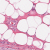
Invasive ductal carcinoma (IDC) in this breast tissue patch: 0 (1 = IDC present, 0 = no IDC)